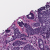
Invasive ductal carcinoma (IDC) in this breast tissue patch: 0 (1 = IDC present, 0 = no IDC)